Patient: sex M, age 28
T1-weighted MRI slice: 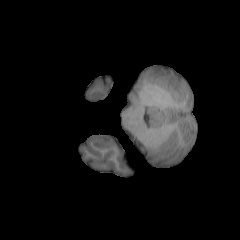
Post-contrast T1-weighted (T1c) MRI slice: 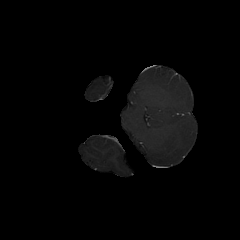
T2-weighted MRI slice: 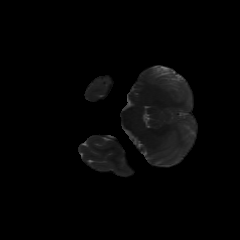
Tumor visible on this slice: no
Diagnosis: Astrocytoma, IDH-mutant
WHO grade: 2